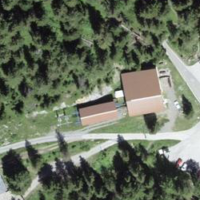
EUNIS habitat code: 43
Species observed at this site:
Adenostyles alpina
Pimpinella major
Rumex alpinus